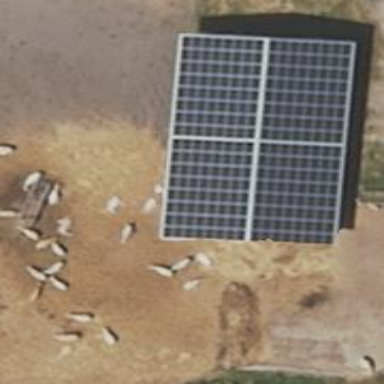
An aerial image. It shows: Solar photovoltaic panel generator producing electricity in small installation.